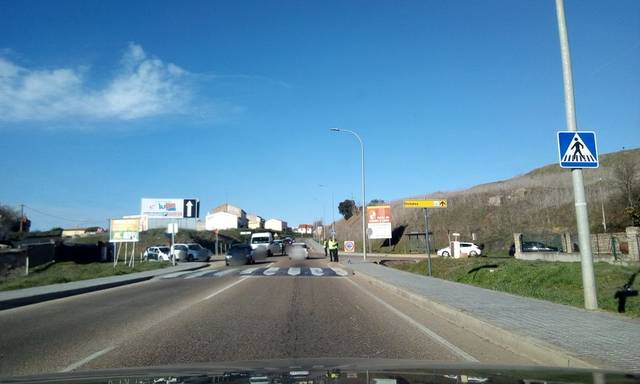
Region: Spain
Coordinates: 40.597, -6.54